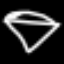
Label: diamond